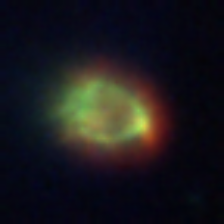
Taxon: Ciliates
Group: Other